Field crop: maize
Growth stage: 2
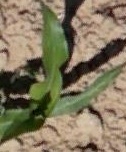
Species: maize